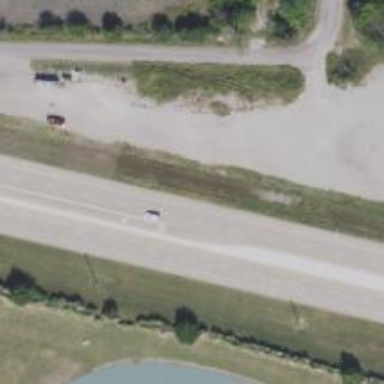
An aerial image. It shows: Trunk highway.